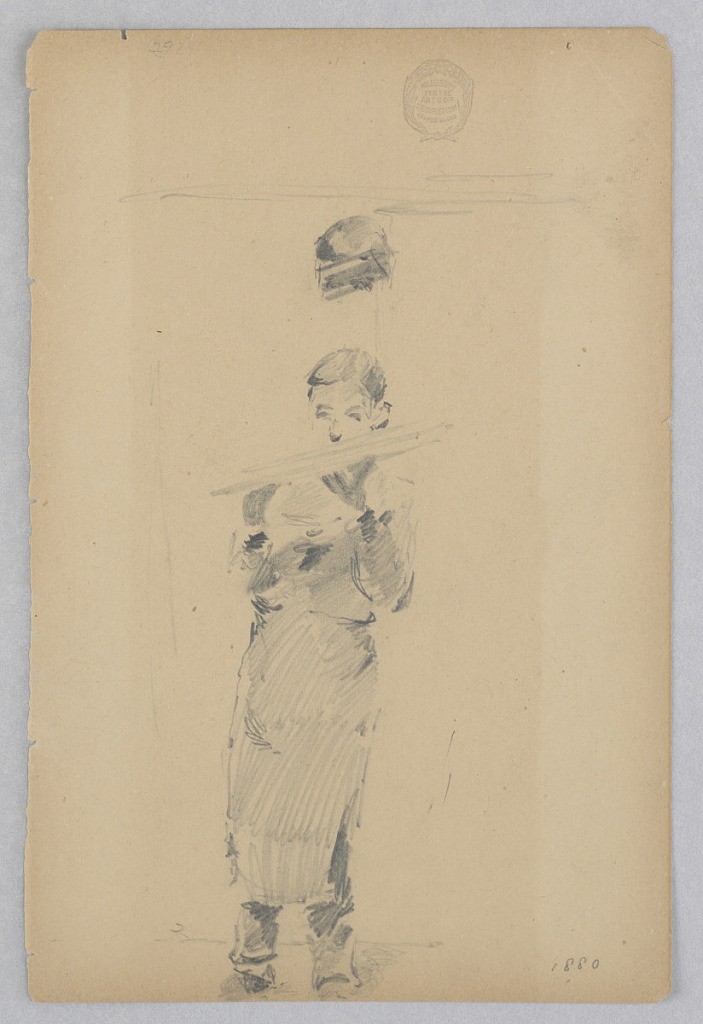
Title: Boy
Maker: Robert Frederick Blum, American, 1857–1903
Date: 1880
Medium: Graphite on wove paper
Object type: Drawing
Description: Sketch of a young male figure.